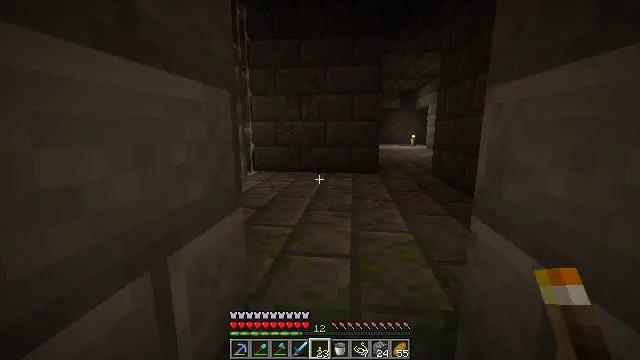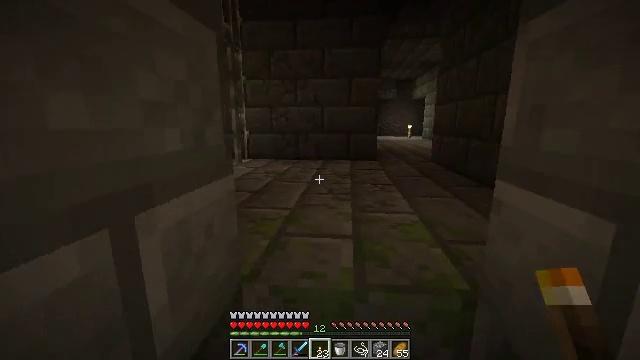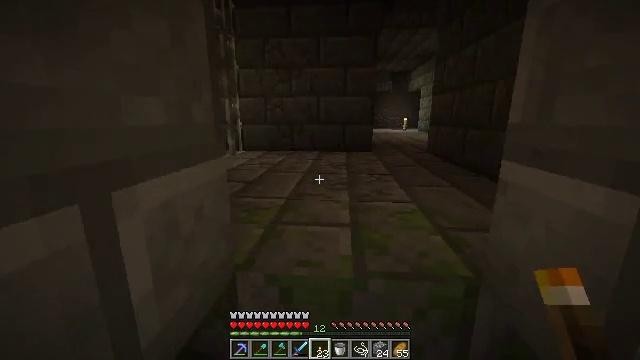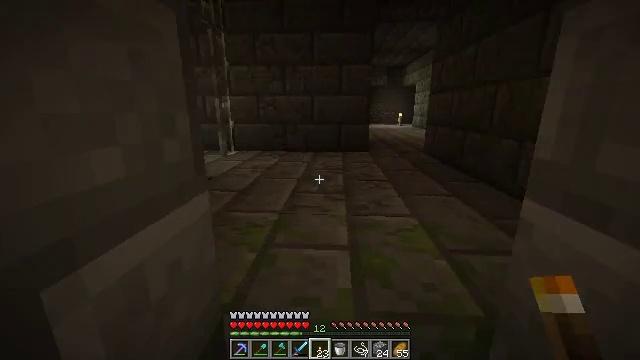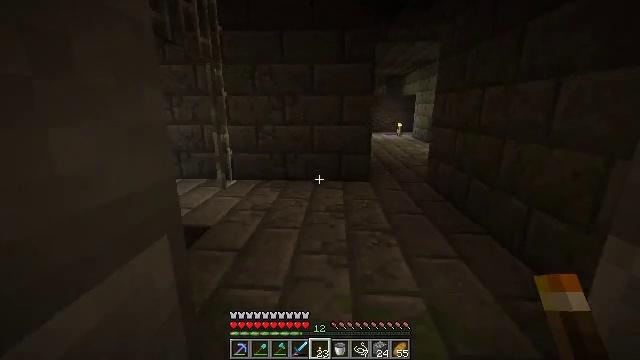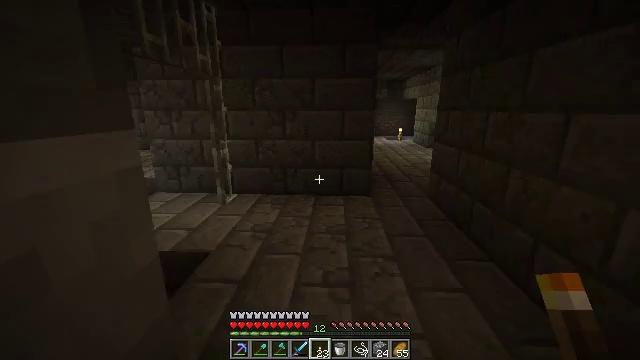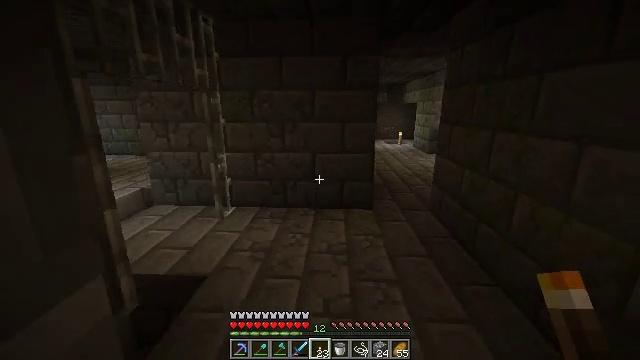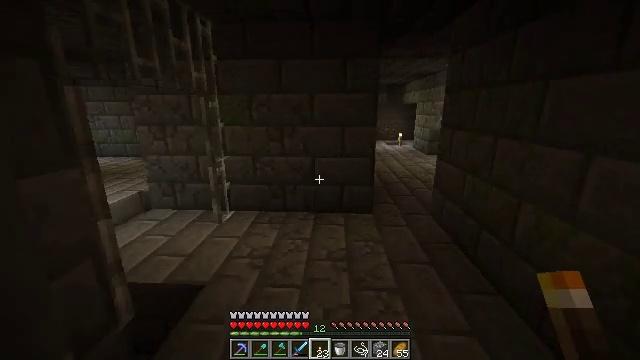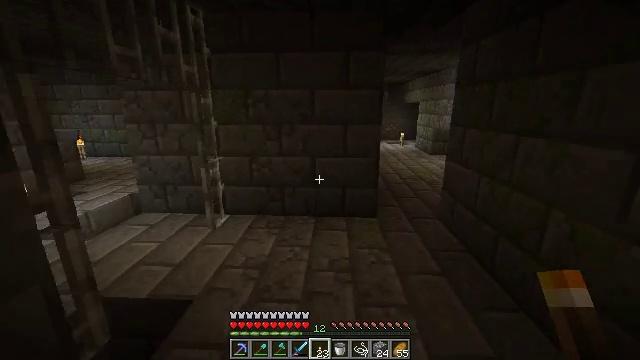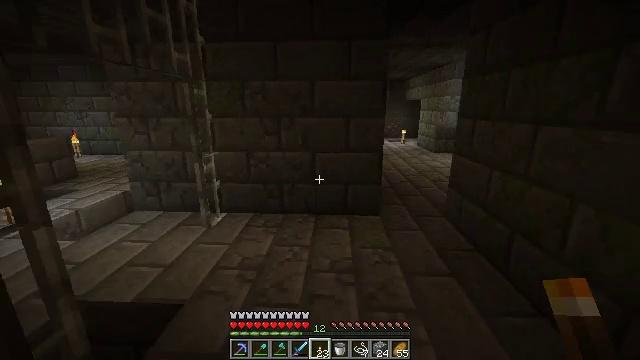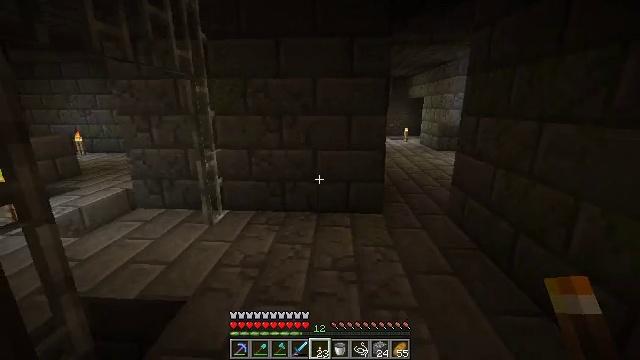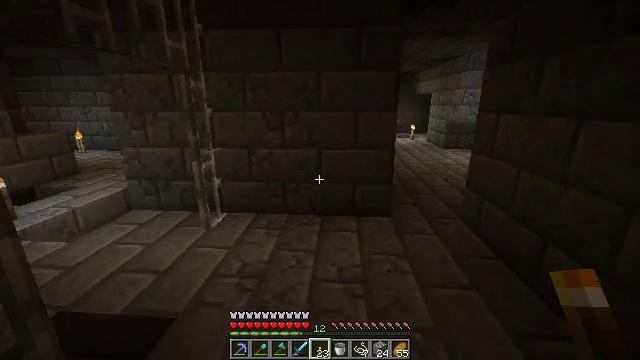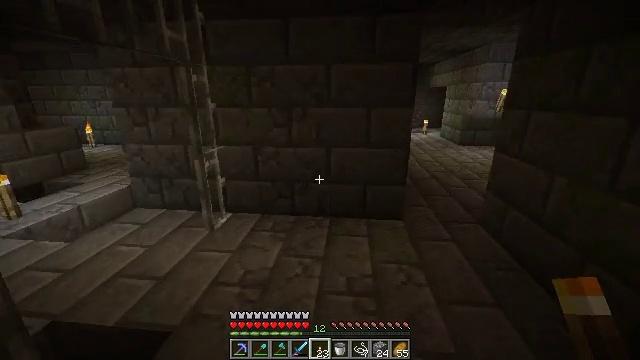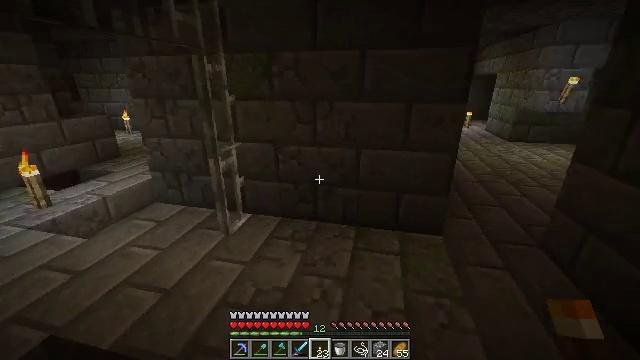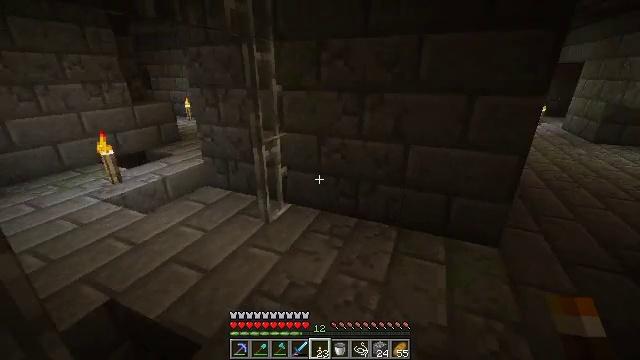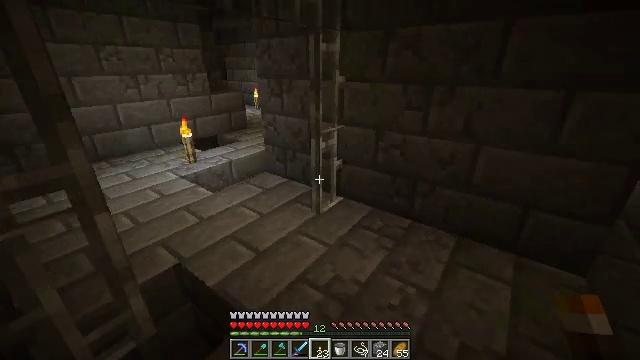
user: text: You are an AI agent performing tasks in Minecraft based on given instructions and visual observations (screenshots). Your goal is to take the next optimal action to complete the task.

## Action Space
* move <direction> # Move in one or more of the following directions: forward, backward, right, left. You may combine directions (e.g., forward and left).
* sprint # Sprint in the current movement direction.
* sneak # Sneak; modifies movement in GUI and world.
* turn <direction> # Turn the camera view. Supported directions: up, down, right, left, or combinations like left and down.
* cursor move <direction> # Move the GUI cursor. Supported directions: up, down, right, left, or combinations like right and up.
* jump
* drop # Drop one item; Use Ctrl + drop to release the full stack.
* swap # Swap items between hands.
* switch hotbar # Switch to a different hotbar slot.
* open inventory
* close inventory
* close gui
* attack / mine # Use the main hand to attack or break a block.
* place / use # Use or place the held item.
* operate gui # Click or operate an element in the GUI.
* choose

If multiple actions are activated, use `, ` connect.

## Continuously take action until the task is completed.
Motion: motion action
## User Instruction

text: Attack the cracked stone bricks to reclaim them.
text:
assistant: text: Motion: move forward, turn right and down
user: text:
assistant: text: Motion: move forward, turn right and down
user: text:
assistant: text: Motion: move forward, turn right and down, jump
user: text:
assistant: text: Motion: move forward, jump
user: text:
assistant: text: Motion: move forward, jump
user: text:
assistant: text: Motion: move forward, jump
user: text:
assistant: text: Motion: move forward, jump
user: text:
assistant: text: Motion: move forward
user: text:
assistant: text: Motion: move forward
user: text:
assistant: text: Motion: move forward
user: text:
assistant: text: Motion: move forward
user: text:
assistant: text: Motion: move forward, turn left and down
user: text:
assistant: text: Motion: move forward, turn left and down
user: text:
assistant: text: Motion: turn left and down
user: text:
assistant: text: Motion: turn left and down
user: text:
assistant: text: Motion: turn left
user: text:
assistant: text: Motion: turn left
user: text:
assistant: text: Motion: move forward
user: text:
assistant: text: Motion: move forward
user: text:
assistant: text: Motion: move forward
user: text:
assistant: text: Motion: move forward
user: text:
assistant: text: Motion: move forward, turn left
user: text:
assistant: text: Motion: move forward and move right, turn left and down
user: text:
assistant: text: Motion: move forward and move right, turn left and down
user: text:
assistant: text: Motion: move forward and move right, turn left and down
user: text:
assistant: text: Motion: move forward and move right, turn left and down
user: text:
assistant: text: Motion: move forward, turn left and down
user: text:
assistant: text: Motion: move forward and move left, turn down
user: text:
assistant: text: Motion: move forward and move left
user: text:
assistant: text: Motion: move forward and move left